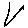
Label: zigzag